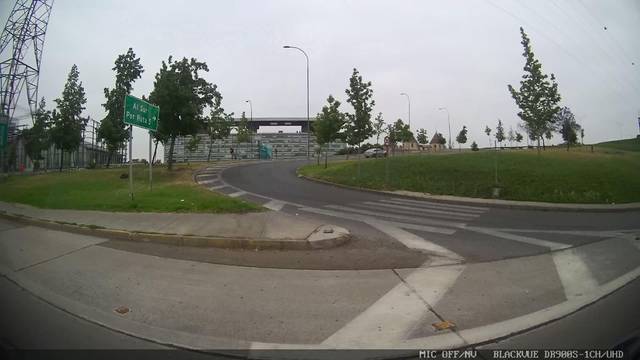
Region: Chile
Coordinates: -33.477, -70.656